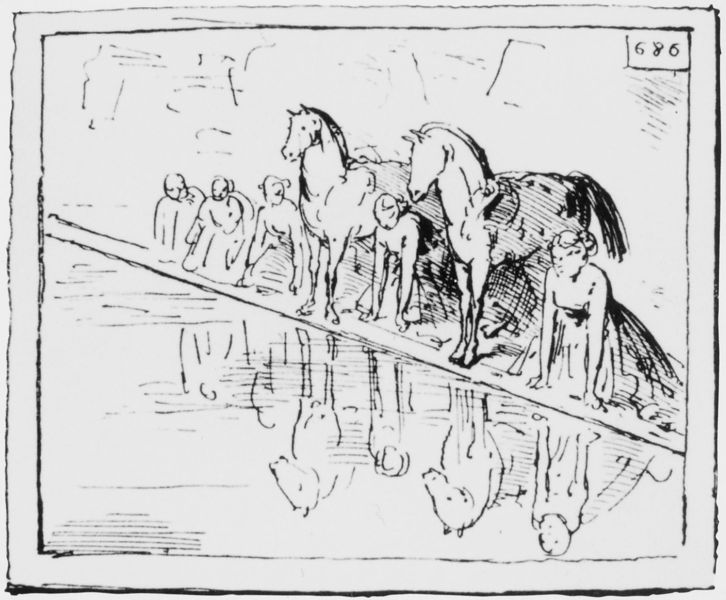
Titel: Les Blanchisseuses, par M. DEGAS, Karikatur in der Rubrik “Promenade au Lason” in “Le Fournal Amusant” vom 30.Mai 1868
Künstler: Bertall
Schlagwörter: schatten, wasser, weiß, frauen, menschen, ufer, frau, kleid, kleider, schwarz, skizze, zeichnung, rock, spiegel, spiegelung, pferd, pferde, mähne, schweif, dutt, studie, grafik, fluß, striche, waschen, bücken, linie, lithographie, schraffur, lithografie, knien, strich, rennen, anschauen, schemenhaft, blickrichtung, kniend, knieen, perd, hockend, angedeutet, start, einfache zeichnung, 686, auf arme gestützt